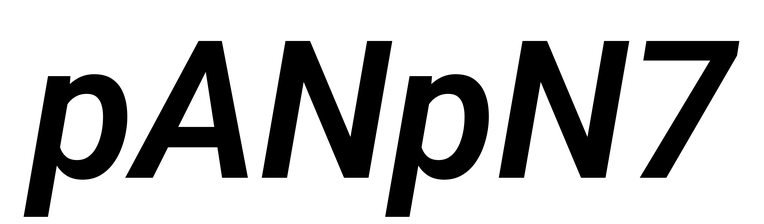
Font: Roboto-Italic_SemiBold_Italic